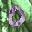
Label: 0